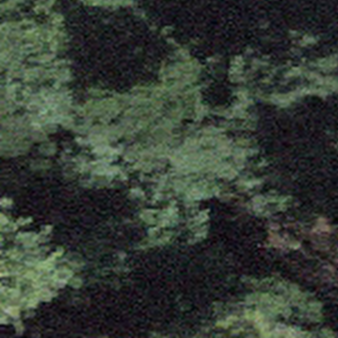
Label: other